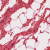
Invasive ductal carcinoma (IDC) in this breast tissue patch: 0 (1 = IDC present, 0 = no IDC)